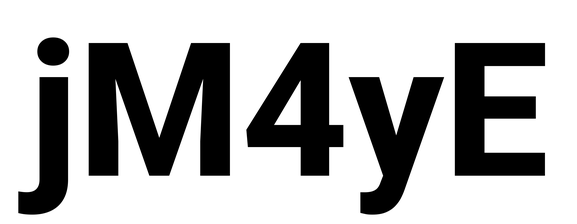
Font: Roboto_ExtraBold